This time-domain trace was recorded on a rotor test rig. Based on the visible evidence, which rotor condition applies: normal, misalignment, unbalance, looseness?
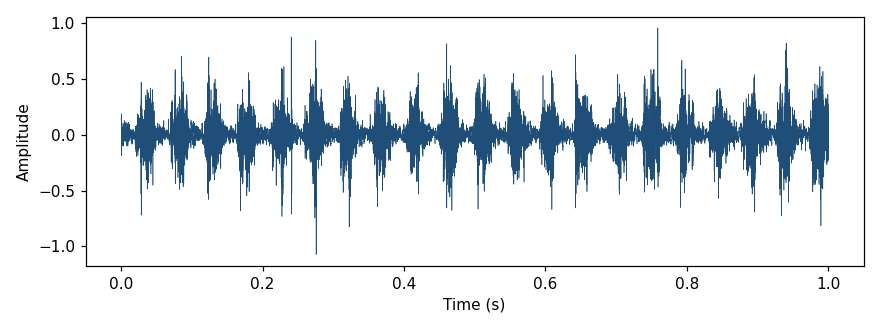
Answer: looseness